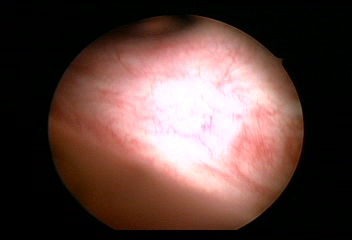
Modality: WLC
Class: Normal mucosa
Bladder cancer association: No